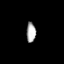
Tissue: prostate
Cell type: T cells
Senescence score: 0.2563
Nuclear area (px): 182
Mean DAPI intensity: 173.324